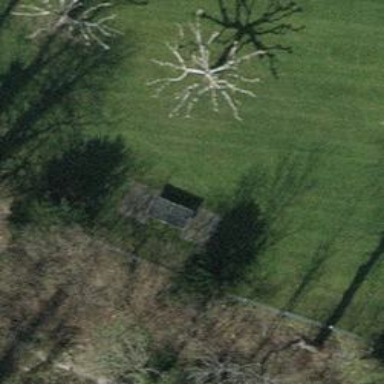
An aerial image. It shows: Picnic site with barbecue amenities available.